Interaction volume radius: 10 \u00c5
Interaction volume height: 30 \u00c5
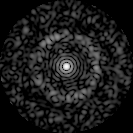
Disorder parameter: 0.8298